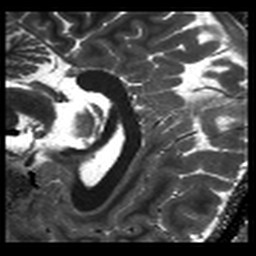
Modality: T1map
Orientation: sagittal
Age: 26
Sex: male